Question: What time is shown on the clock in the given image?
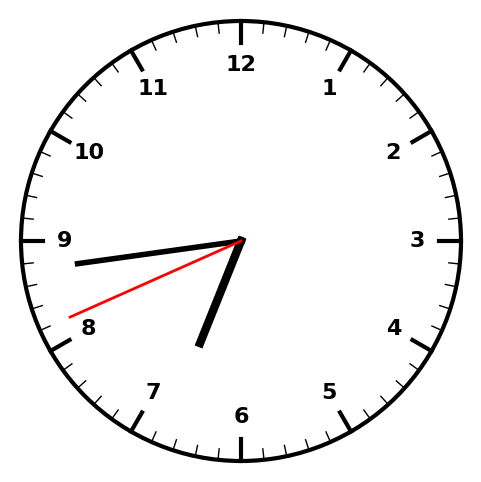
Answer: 06:43:41